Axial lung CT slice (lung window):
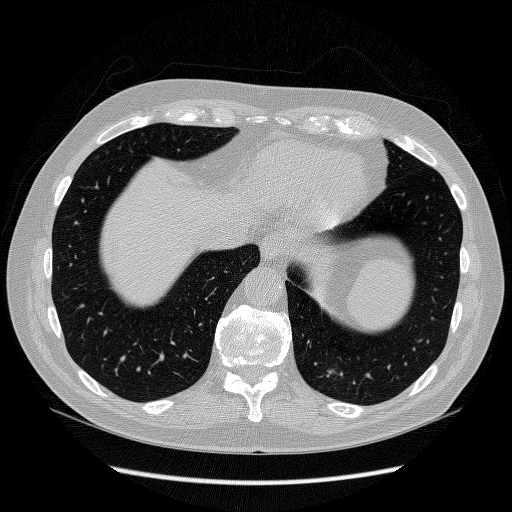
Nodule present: no